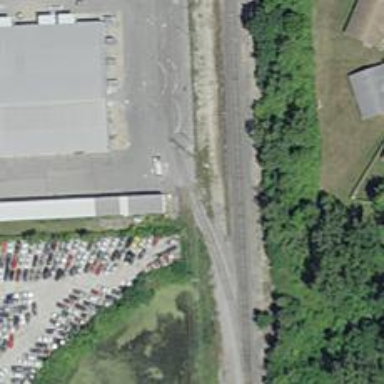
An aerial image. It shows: Railway spur service.